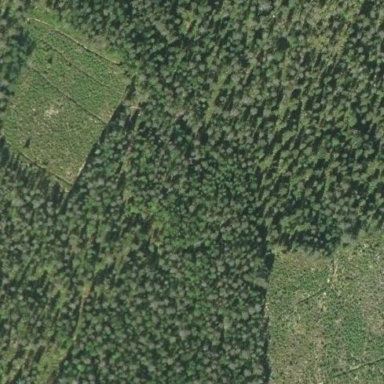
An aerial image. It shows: Needle-leaved woodland.